Interaction volume radius: 5 \u00c5
Interaction volume height: 15 \u00c5
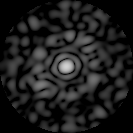
Disorder parameter: 0.8055